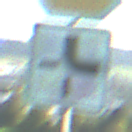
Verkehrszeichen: VerlaufVorfahrtsstrasse4
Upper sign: Stop
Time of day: MorningAfternoon
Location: Outdoor (Nature)
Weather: PartlyCloudy
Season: NotSpecified
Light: Natural